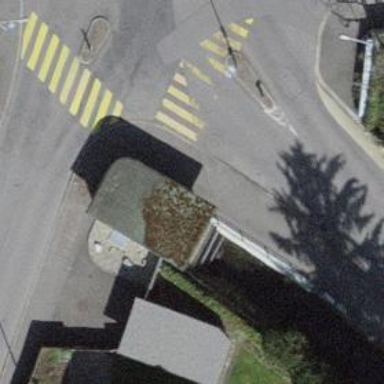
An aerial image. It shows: Pedestrian crossing with zebra markings on the footway.